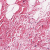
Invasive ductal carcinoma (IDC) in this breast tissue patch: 0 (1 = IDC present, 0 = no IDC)